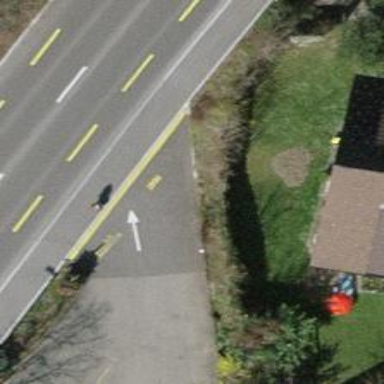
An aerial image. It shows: Unmarked crossing with traffic calming table.